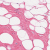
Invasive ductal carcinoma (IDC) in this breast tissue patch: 0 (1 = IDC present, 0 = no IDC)